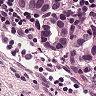
Metastatic tissue present: yes